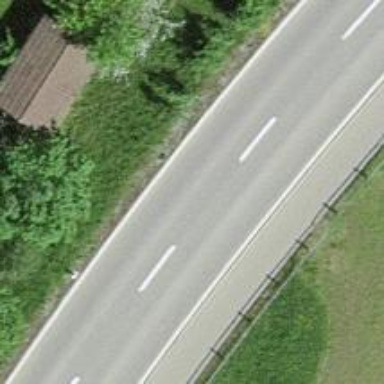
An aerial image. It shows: Tertiary road with asphalt surface.